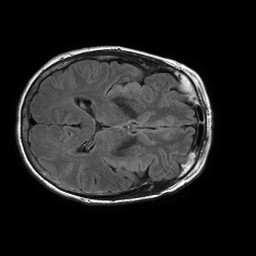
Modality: FLAIR
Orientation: axial
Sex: female
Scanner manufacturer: philips
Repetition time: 11 s
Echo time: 0.125 s